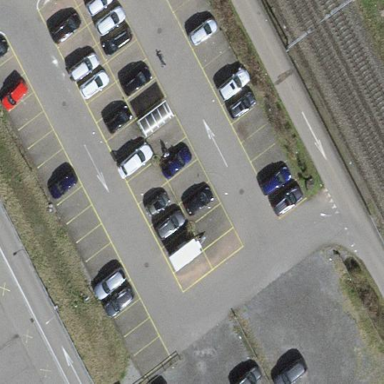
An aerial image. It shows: Parking area with surface.